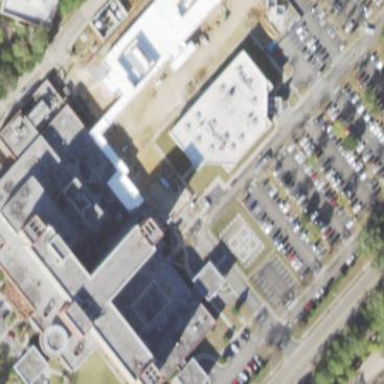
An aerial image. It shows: Hospital providing healthcare services.